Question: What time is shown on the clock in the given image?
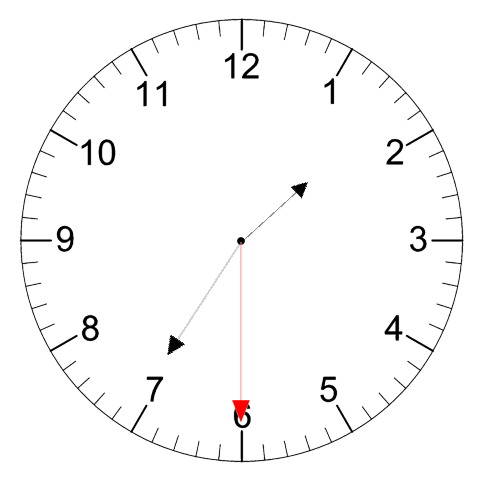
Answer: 01:35:30